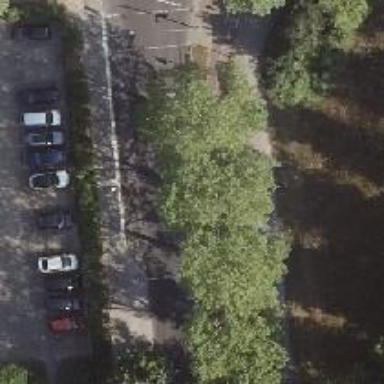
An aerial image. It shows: Avenue of deciduous broadleaved trees.